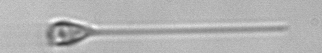
Label: Asterionellopsis_glacialis